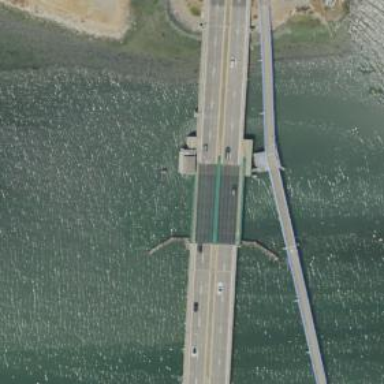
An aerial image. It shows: Movable bridge on primary highway.